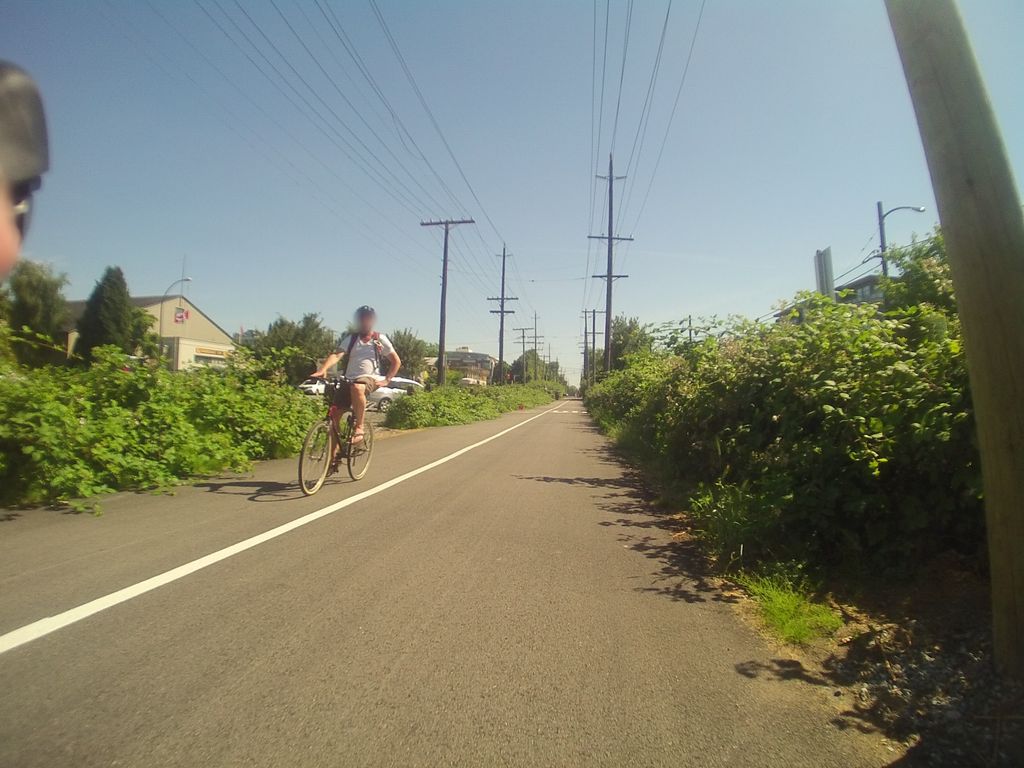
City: vancouver